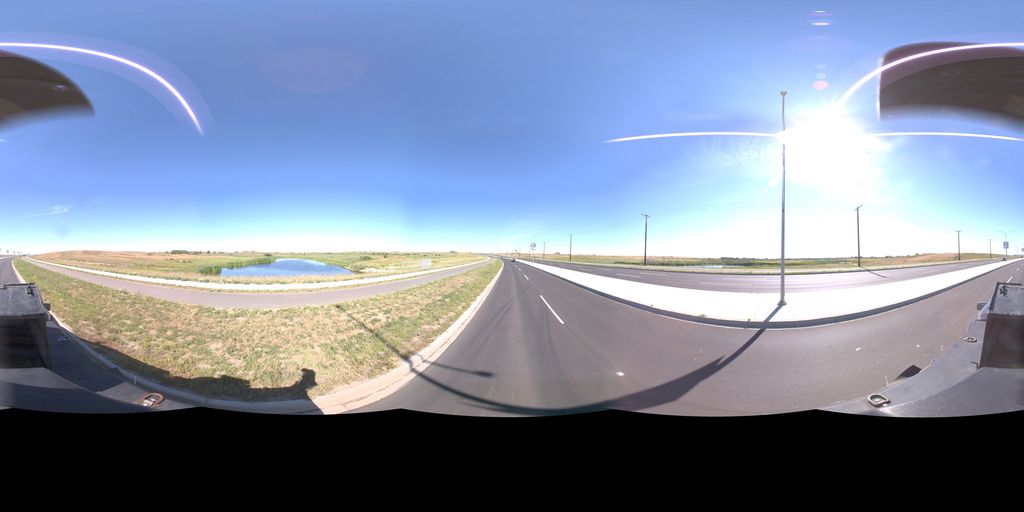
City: saskatoon